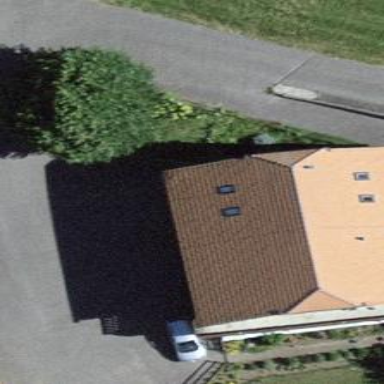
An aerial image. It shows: Residential building.